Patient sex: F
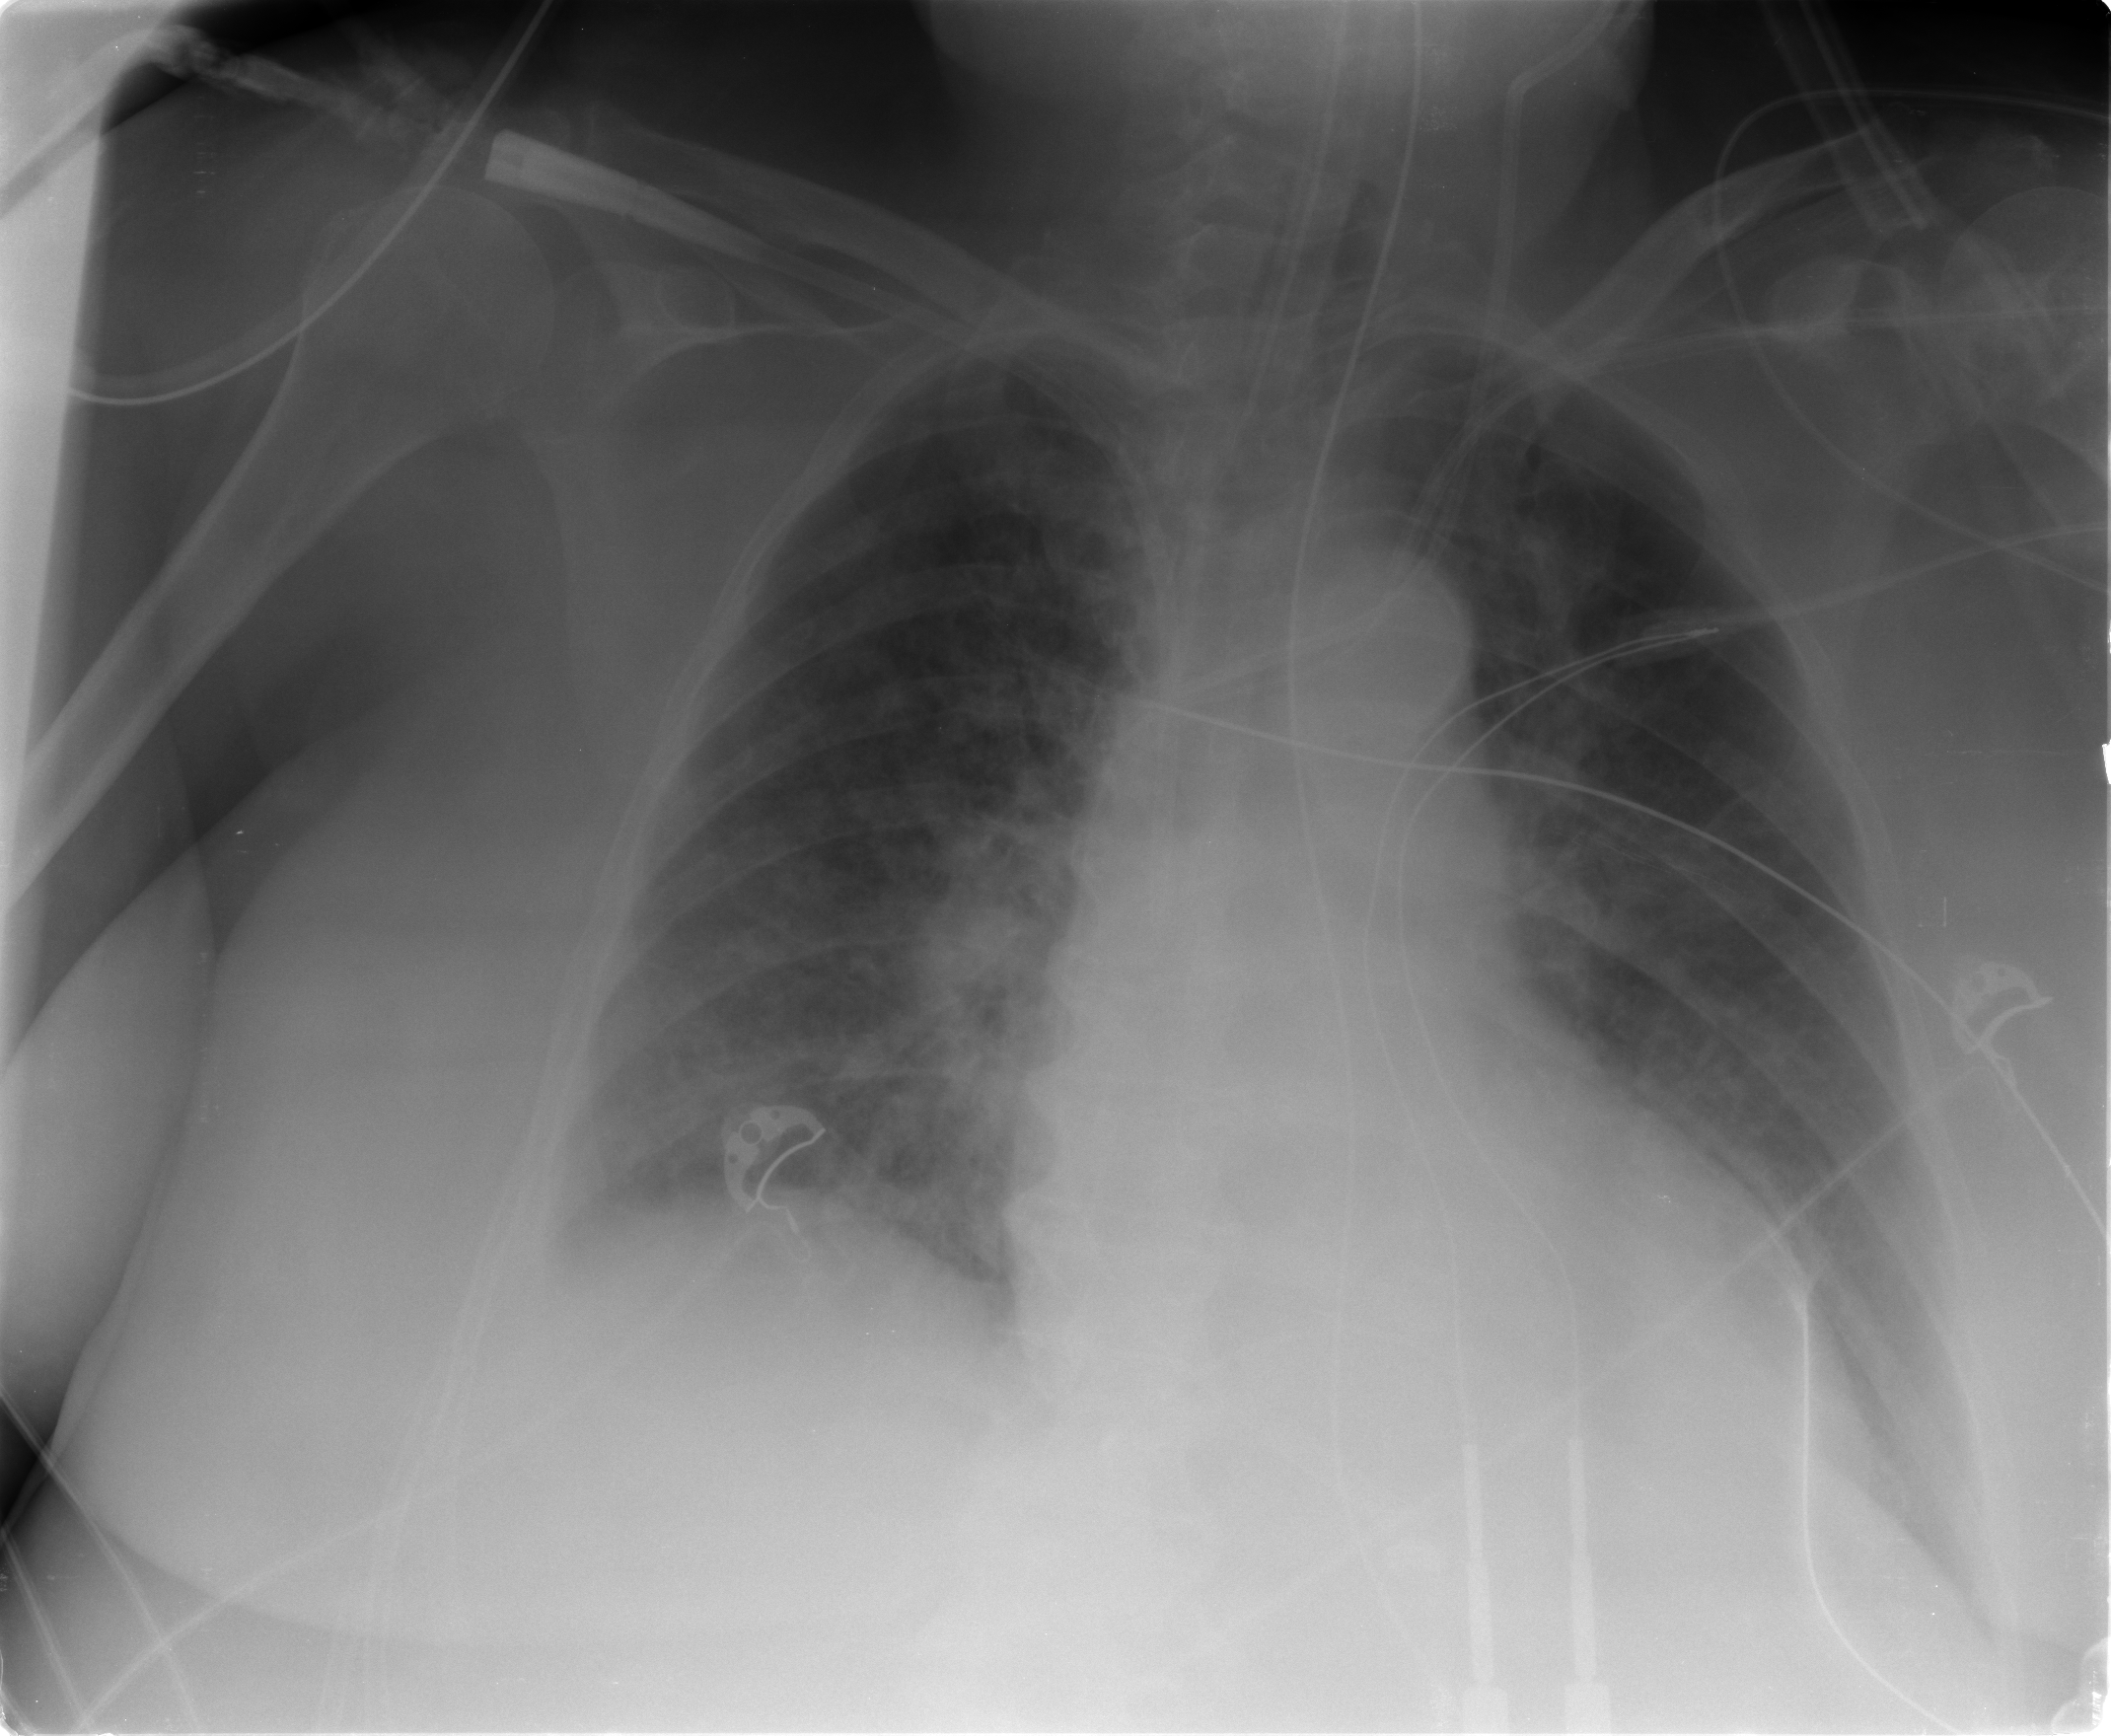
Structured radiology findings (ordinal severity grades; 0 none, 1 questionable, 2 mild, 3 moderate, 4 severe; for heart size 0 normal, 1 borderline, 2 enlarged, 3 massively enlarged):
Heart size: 2
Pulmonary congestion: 3
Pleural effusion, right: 2
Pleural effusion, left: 1
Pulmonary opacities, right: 3
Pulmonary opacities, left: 1
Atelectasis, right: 2
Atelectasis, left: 1